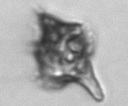
Label: Amylax